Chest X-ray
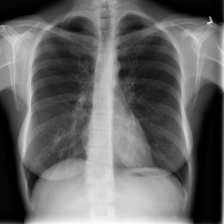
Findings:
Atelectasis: positive
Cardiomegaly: negative
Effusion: negative
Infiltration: negative
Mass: negative
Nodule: negative
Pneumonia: negative
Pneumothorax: negative
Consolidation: positive
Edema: negative
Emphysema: negative
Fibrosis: negative
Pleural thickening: negative
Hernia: negative